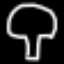
Label: mushroom